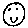
Label: smiley face